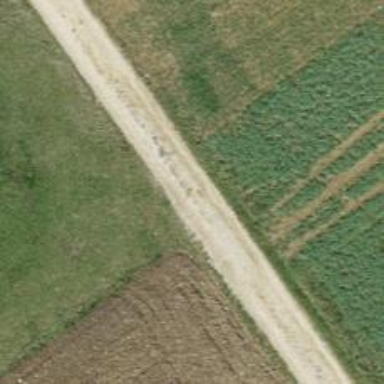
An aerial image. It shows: Track with grade 2 gravel surface.